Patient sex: F
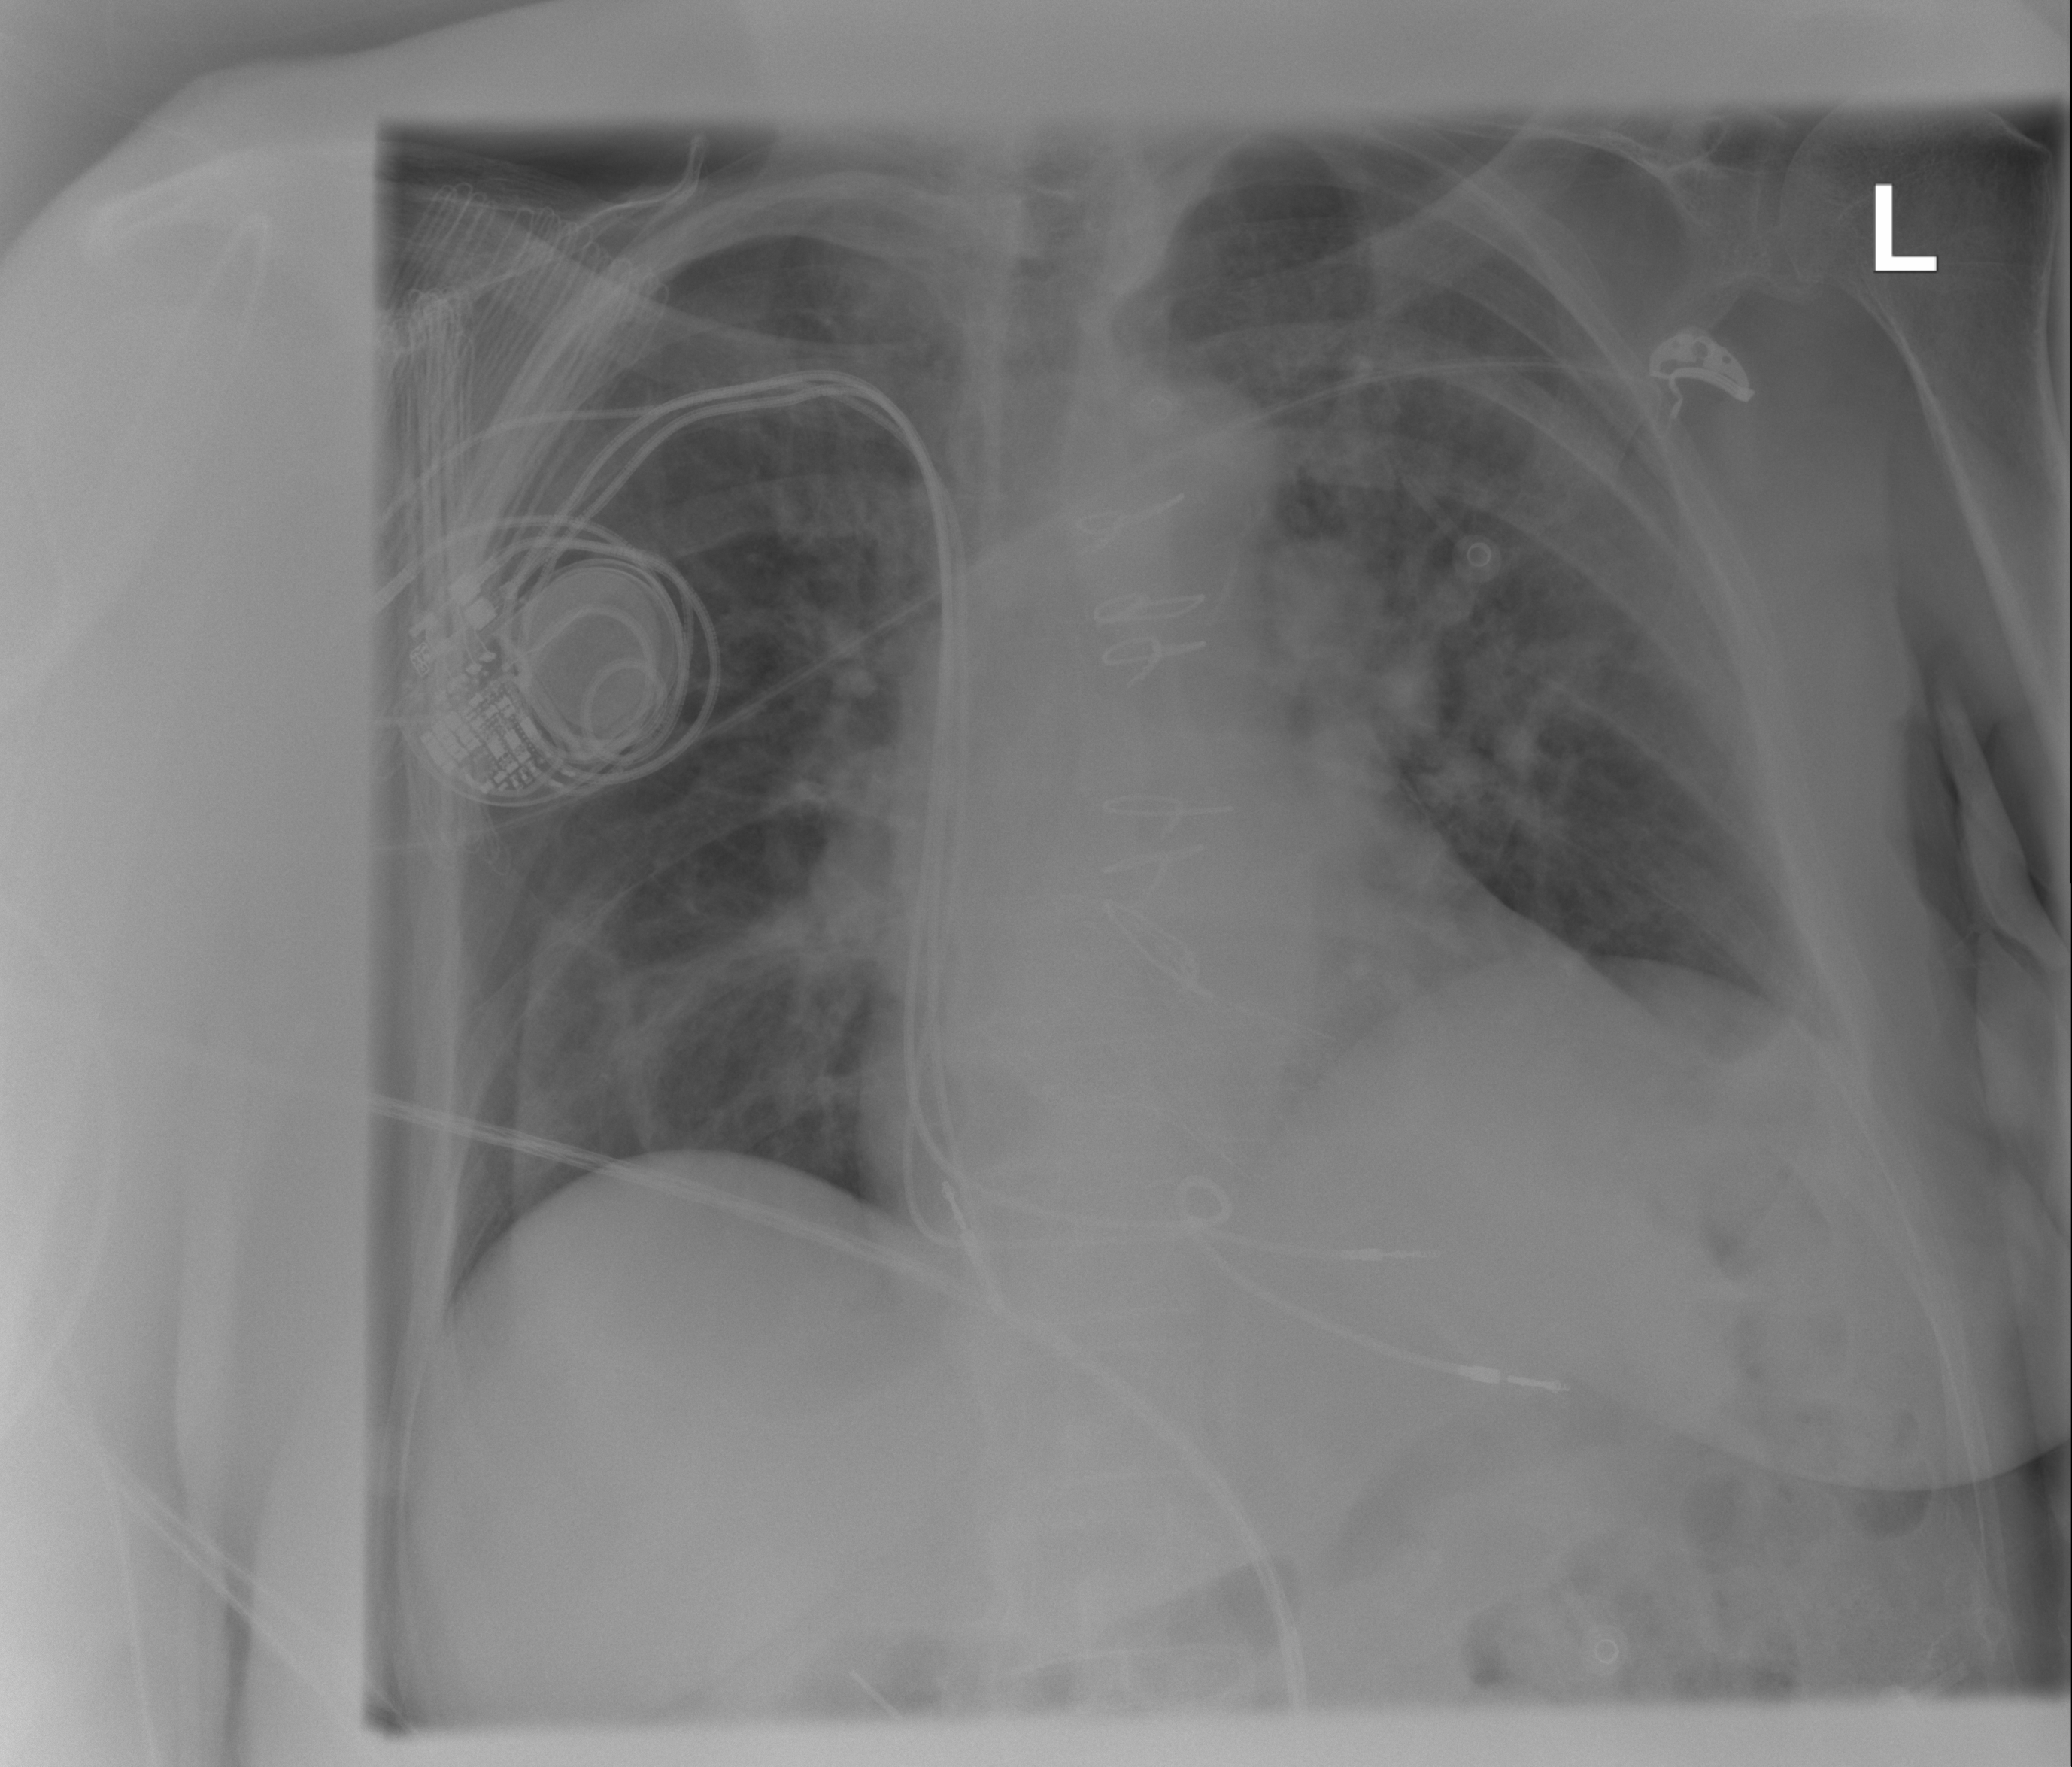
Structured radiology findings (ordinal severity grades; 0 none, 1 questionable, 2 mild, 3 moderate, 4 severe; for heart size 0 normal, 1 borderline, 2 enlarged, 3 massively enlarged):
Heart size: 2
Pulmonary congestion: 0
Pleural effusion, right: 0
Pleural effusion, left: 0
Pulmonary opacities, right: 2
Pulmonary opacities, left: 3
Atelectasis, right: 2
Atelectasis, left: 0